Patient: sex M, age 32
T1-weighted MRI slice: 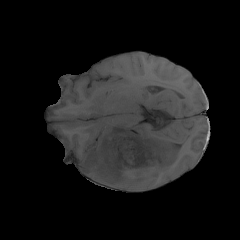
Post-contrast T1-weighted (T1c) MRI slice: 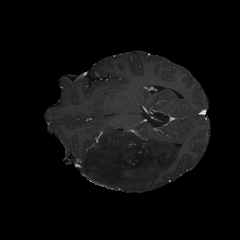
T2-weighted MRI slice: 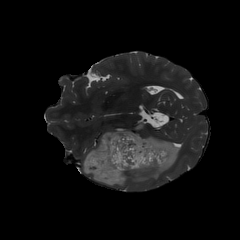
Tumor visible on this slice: yes
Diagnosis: Astrocytoma, IDH-mutant
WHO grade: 2